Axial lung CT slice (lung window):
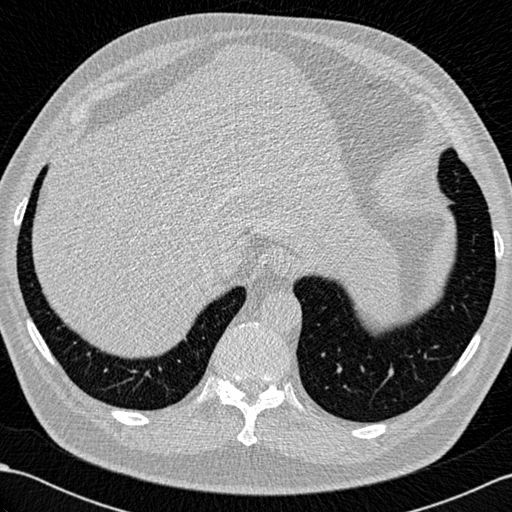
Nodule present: no